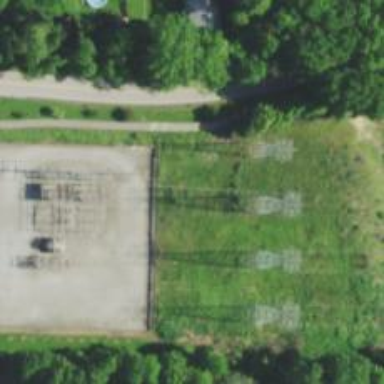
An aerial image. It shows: Lattice structure tower used for power transmission.